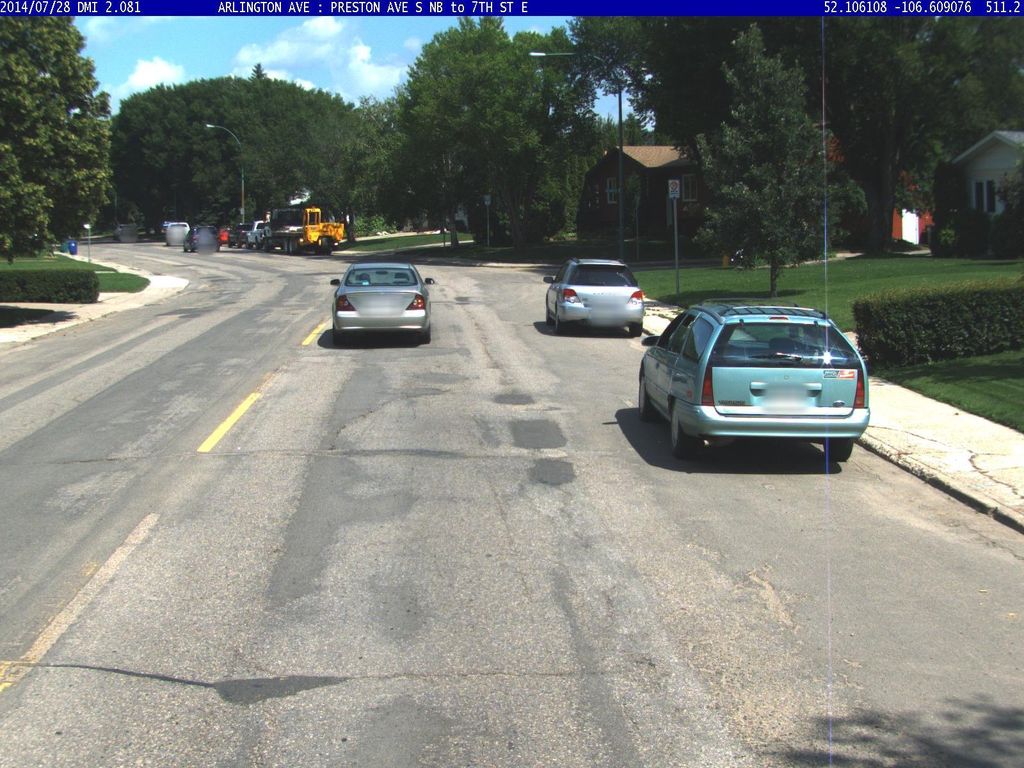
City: saskatoon